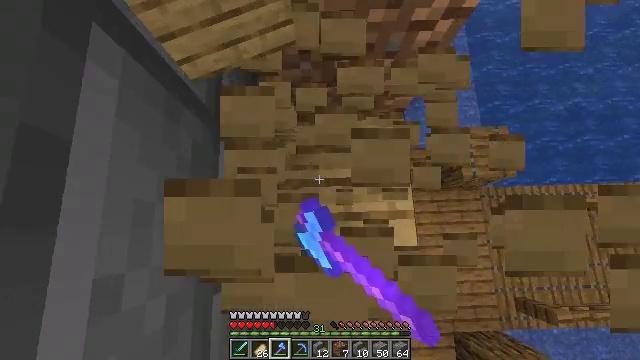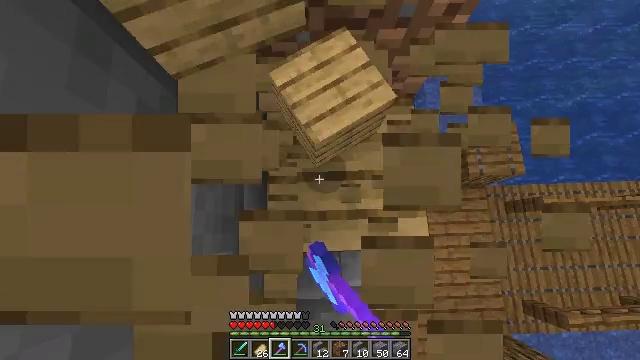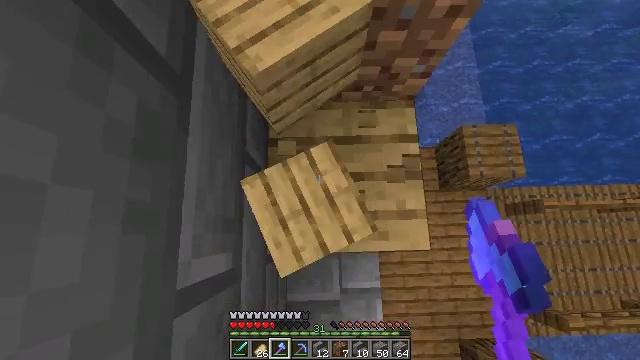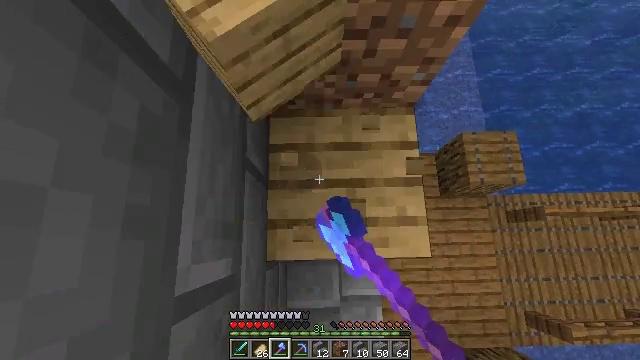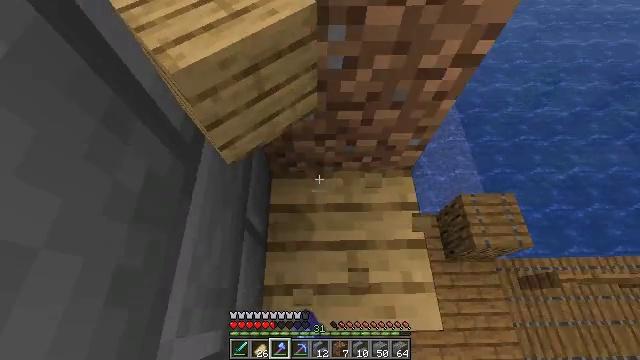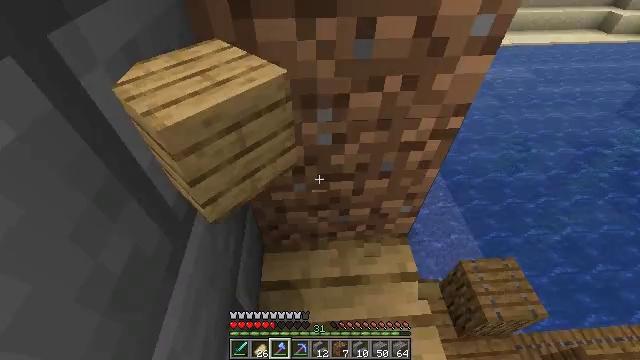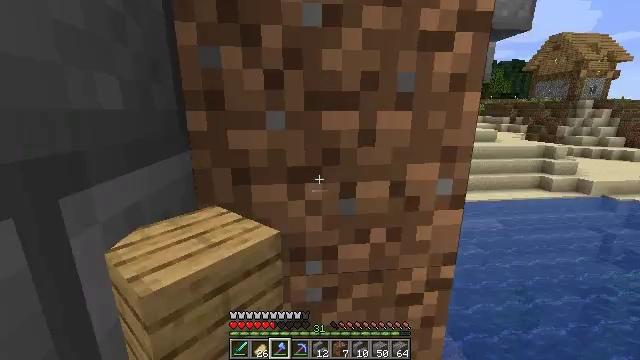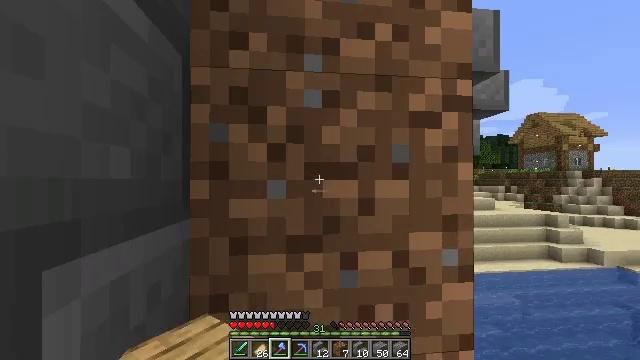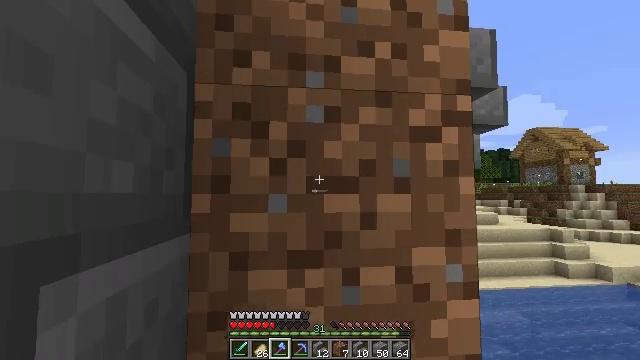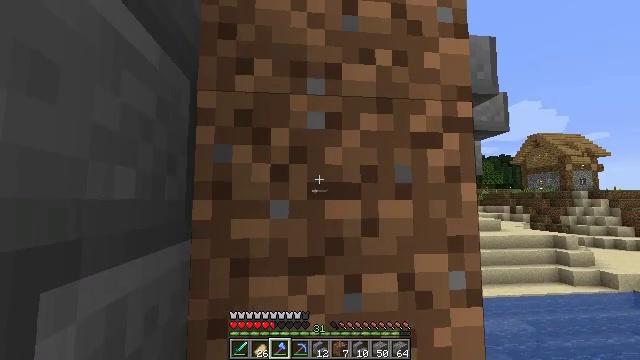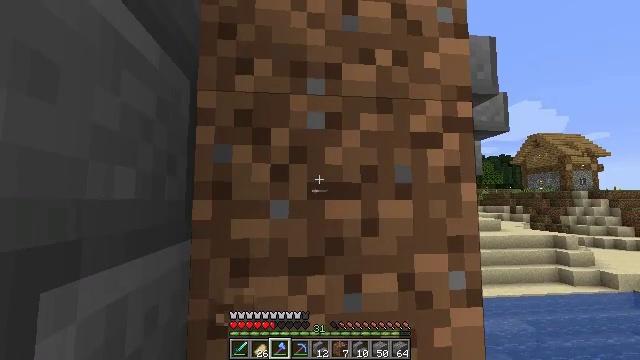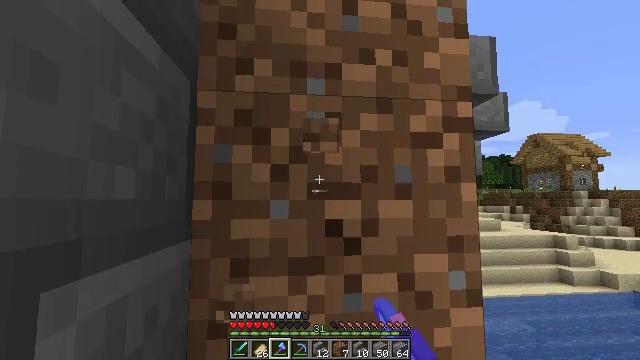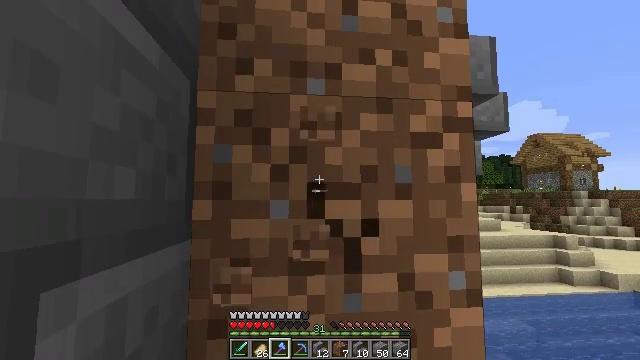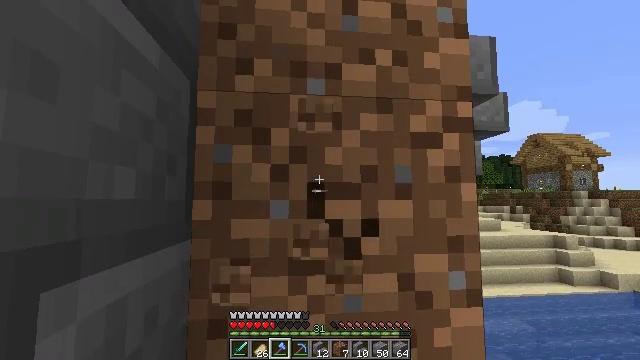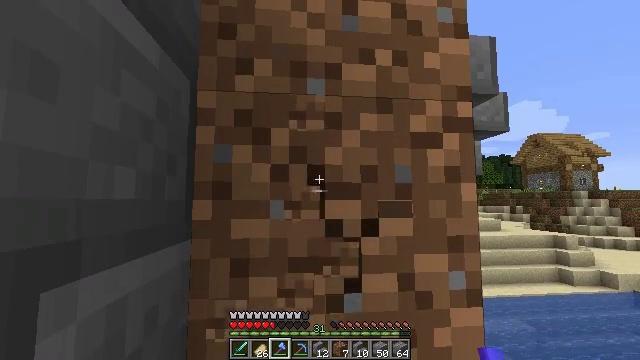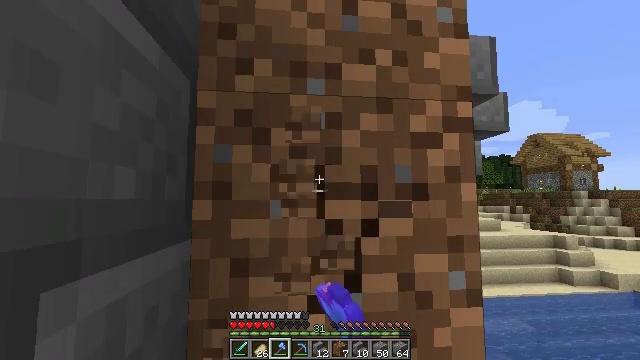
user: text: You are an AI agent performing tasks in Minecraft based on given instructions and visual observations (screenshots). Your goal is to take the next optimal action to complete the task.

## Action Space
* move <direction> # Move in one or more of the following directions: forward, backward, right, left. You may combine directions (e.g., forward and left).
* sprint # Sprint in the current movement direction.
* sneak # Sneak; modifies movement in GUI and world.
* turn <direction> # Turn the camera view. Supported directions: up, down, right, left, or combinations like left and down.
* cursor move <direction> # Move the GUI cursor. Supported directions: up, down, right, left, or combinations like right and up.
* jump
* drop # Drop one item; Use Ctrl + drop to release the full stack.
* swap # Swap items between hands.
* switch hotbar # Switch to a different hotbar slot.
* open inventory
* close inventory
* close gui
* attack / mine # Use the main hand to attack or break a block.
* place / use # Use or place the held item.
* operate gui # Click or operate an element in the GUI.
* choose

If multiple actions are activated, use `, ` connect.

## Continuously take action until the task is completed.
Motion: motion action
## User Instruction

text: Collect dirt by holding left button.
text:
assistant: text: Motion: attack / mine
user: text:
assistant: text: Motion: attack / mine
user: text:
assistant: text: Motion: turn up
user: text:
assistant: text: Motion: turn up
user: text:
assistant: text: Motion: turn right and up
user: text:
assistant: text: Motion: turn right and up
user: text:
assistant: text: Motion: turn up
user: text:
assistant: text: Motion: turn up
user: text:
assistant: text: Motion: turn up
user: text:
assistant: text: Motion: attack / mine
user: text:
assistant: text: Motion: attack / mine
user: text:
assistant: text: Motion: attack / mine
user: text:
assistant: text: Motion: attack / mine
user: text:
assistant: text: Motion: attack / mine
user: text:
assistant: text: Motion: attack / mine
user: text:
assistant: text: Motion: attack / mine
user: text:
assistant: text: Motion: attack / mine
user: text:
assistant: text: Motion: attack / mine
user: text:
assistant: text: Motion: attack / mine
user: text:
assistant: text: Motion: turn up, attack / mine
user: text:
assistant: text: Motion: attack / mine
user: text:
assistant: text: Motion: attack / mine
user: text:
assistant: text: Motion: attack / mine
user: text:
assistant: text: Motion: attack / mine
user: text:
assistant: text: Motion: turn up, attack / mine
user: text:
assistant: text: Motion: turn up, attack / mine
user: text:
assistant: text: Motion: turn up, attack / mine
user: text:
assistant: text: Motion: turn up, attack / mine
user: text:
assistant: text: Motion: turn up, attack / mine
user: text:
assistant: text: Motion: turn up, attack / mine